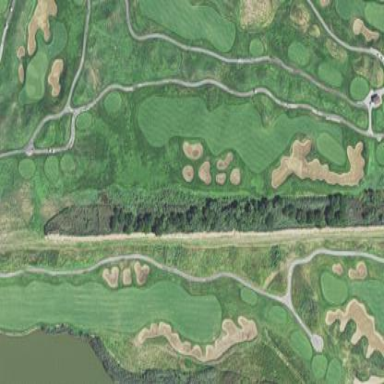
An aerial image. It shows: Area with grass used as rough in golf course.